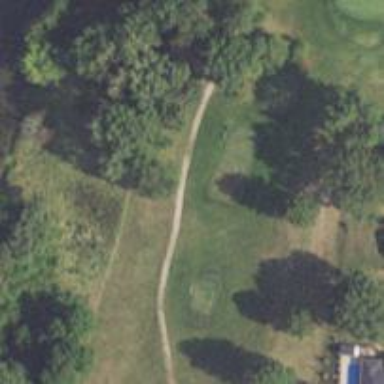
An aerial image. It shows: Path for both road and golf.